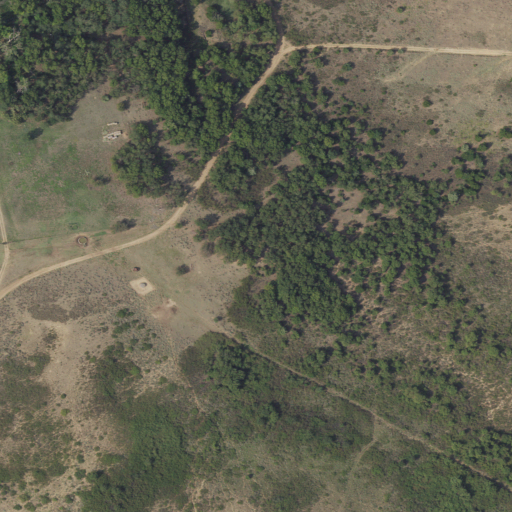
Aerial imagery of valley in Texas named Saye Draw containing shrub, deciduous forest, grassland, open development, and low intensity development